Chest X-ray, PA view. Patient: 56 years old, sex F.
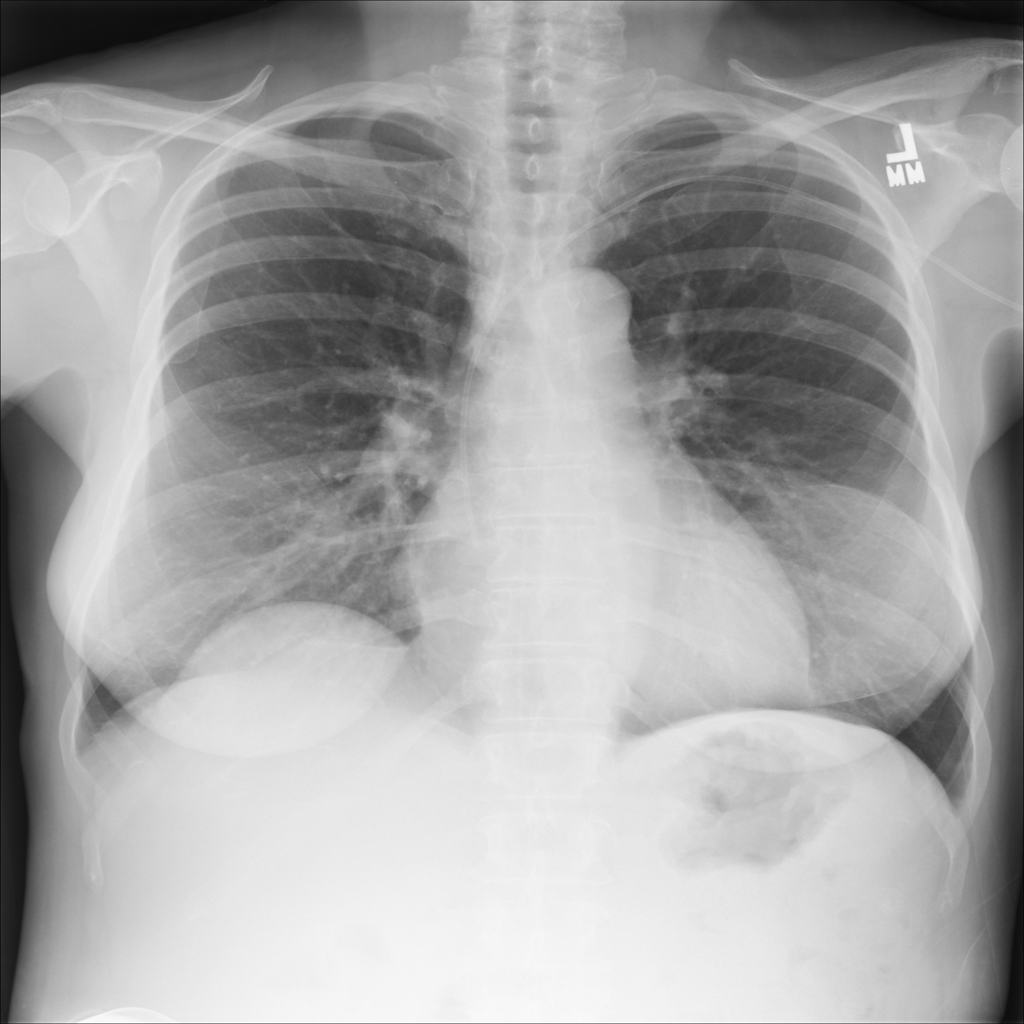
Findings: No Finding